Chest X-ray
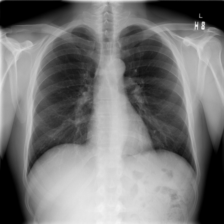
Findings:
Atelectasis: negative
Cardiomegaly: negative
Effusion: negative
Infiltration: negative
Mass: negative
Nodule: negative
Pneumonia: negative
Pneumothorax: negative
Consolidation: negative
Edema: negative
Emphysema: negative
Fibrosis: negative
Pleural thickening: negative
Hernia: negative